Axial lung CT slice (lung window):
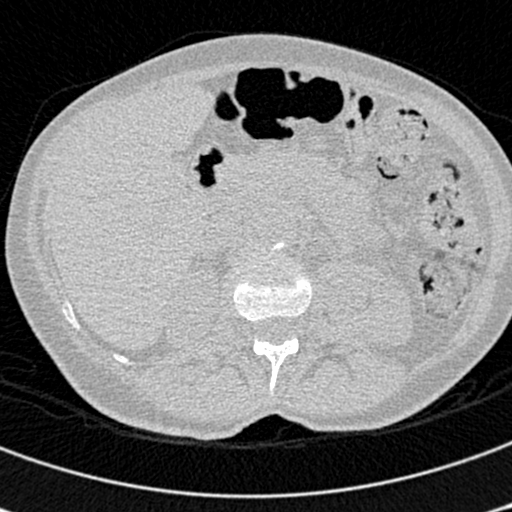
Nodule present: no